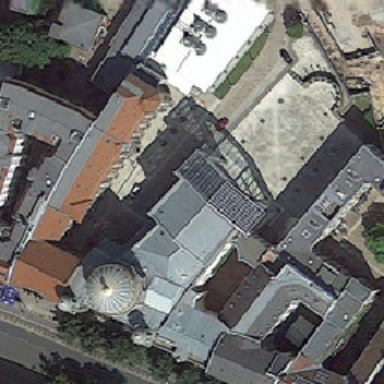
The tall building was very closely placed .